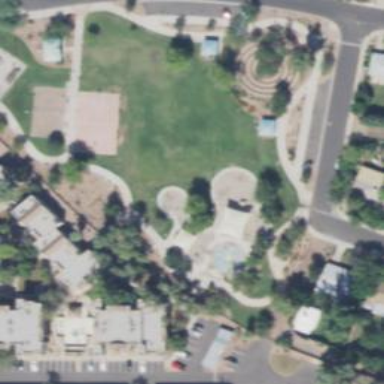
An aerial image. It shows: Playground area for leisure activities on the land.